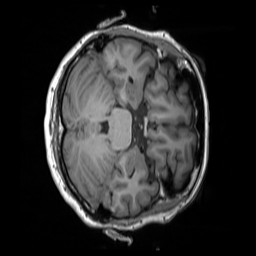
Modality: T1w
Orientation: axial
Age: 64
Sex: female
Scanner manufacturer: siemens
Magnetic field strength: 3 T
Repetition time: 1.55 s
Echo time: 0.00234 s